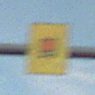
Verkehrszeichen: KennzeichnungspflichtigeFahrzeugeGefaehrlicheGueterOhnePfeilsymbol
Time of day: SunriseSunset
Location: Outdoor (RoadRail)
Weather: PartlyCloudy
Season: NotSpecified
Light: Natural